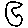
Label: moon